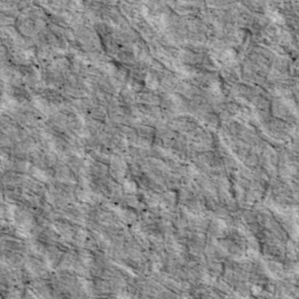
Label: non_frost